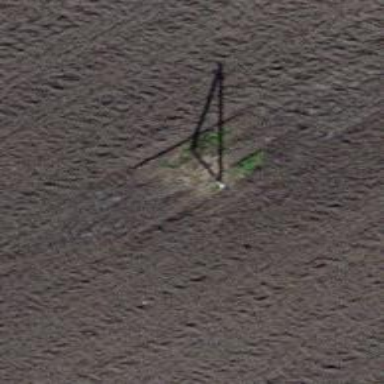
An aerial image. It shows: Minor power line.